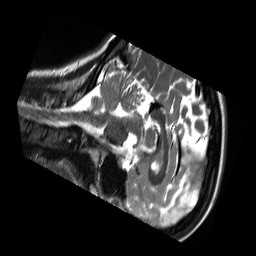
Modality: T2w
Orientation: sagittal
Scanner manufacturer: siemens
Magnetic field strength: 3 T
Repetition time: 13.52 s
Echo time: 0.088 s